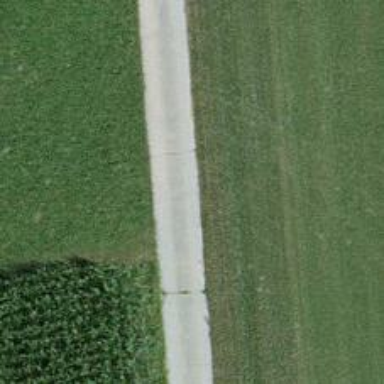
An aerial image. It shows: Paved service road.